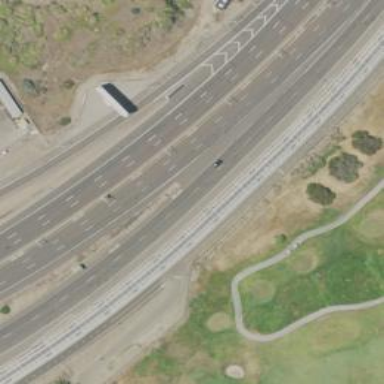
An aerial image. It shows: Trunk link highway.